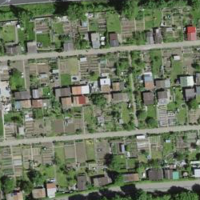
EUNIS habitat code: 53
Species observed at this site:
Campanula trachelium